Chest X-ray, AP view. Patient: 8 years old, sex M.
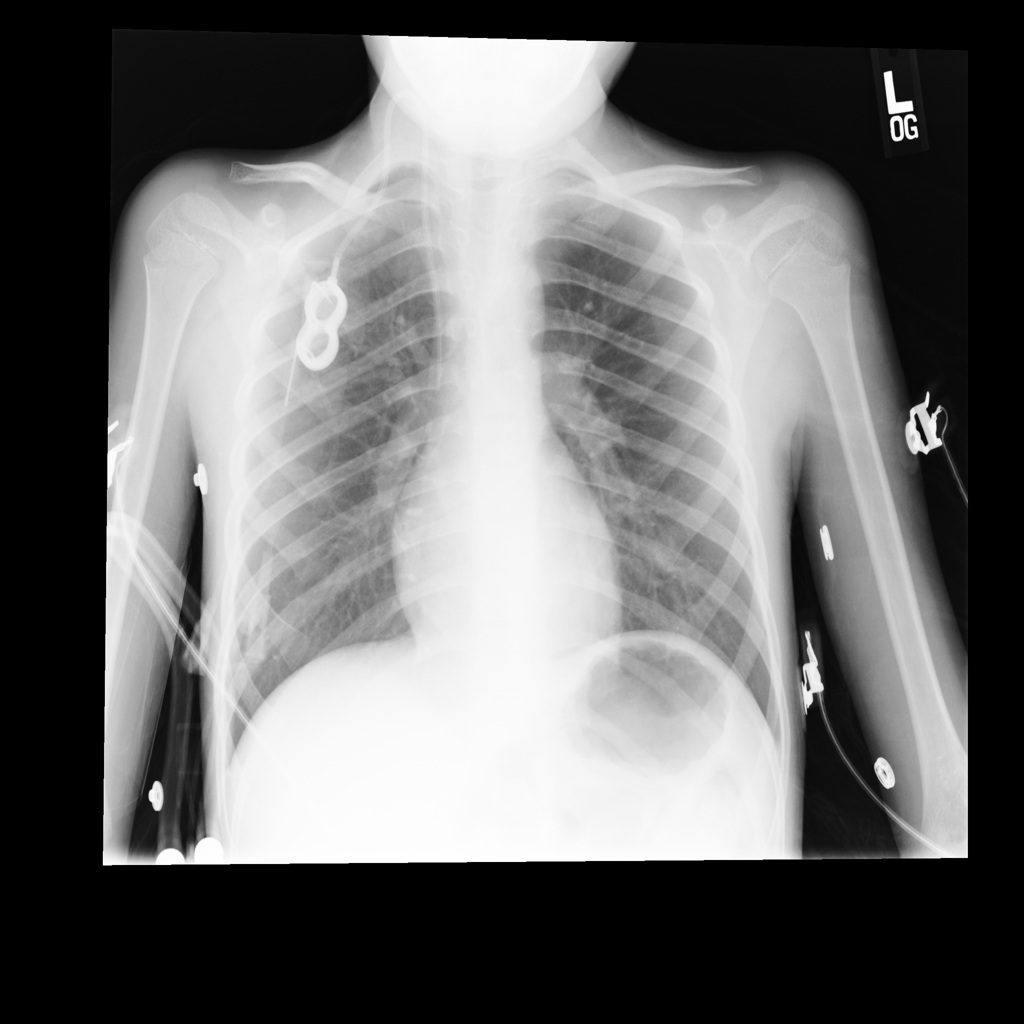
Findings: No Finding